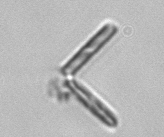
Label: Thalassionema